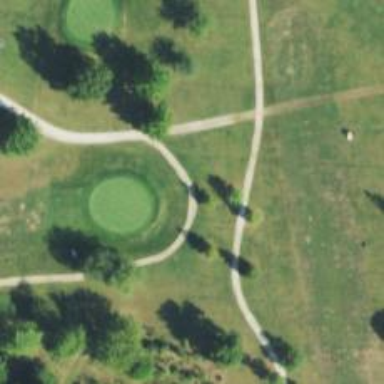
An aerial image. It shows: Pathway for golfing.